Interaction volume radius: 5 \u00c5
Interaction volume height: 10 \u00c5
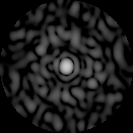
Disorder parameter: 0.8705